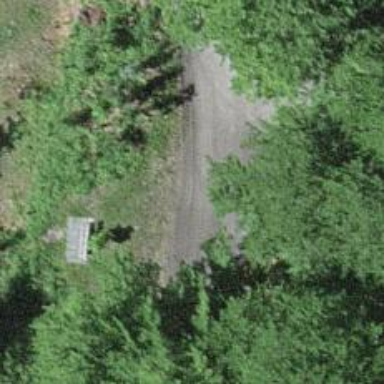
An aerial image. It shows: Bench.